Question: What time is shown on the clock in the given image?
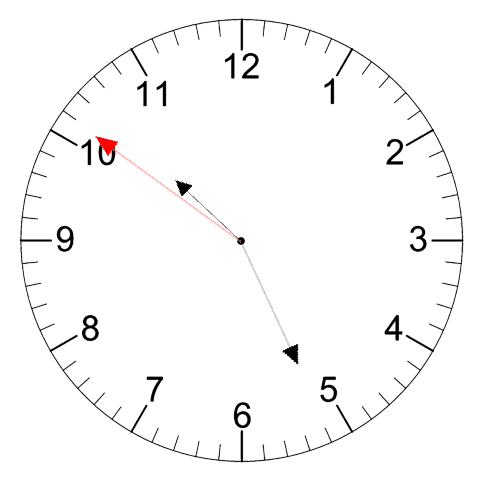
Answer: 10:25:51